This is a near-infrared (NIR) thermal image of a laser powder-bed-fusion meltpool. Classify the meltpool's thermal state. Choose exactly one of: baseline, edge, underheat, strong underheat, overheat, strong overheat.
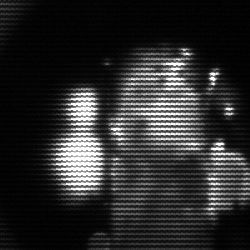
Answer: strong underheat